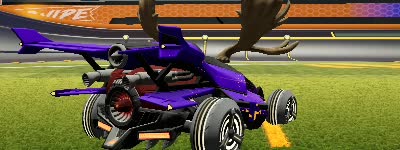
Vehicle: aftershock